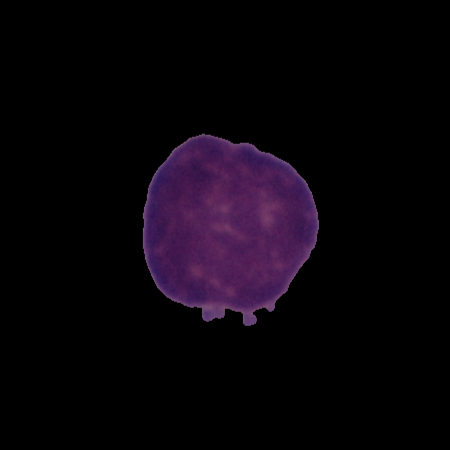
Label: healthy